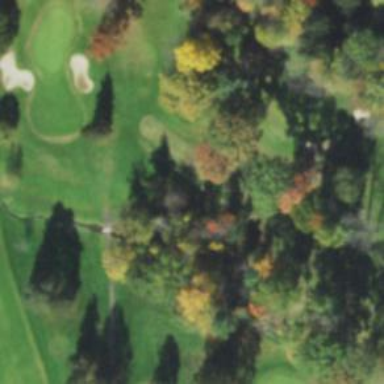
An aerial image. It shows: Path used for both walking and golf.